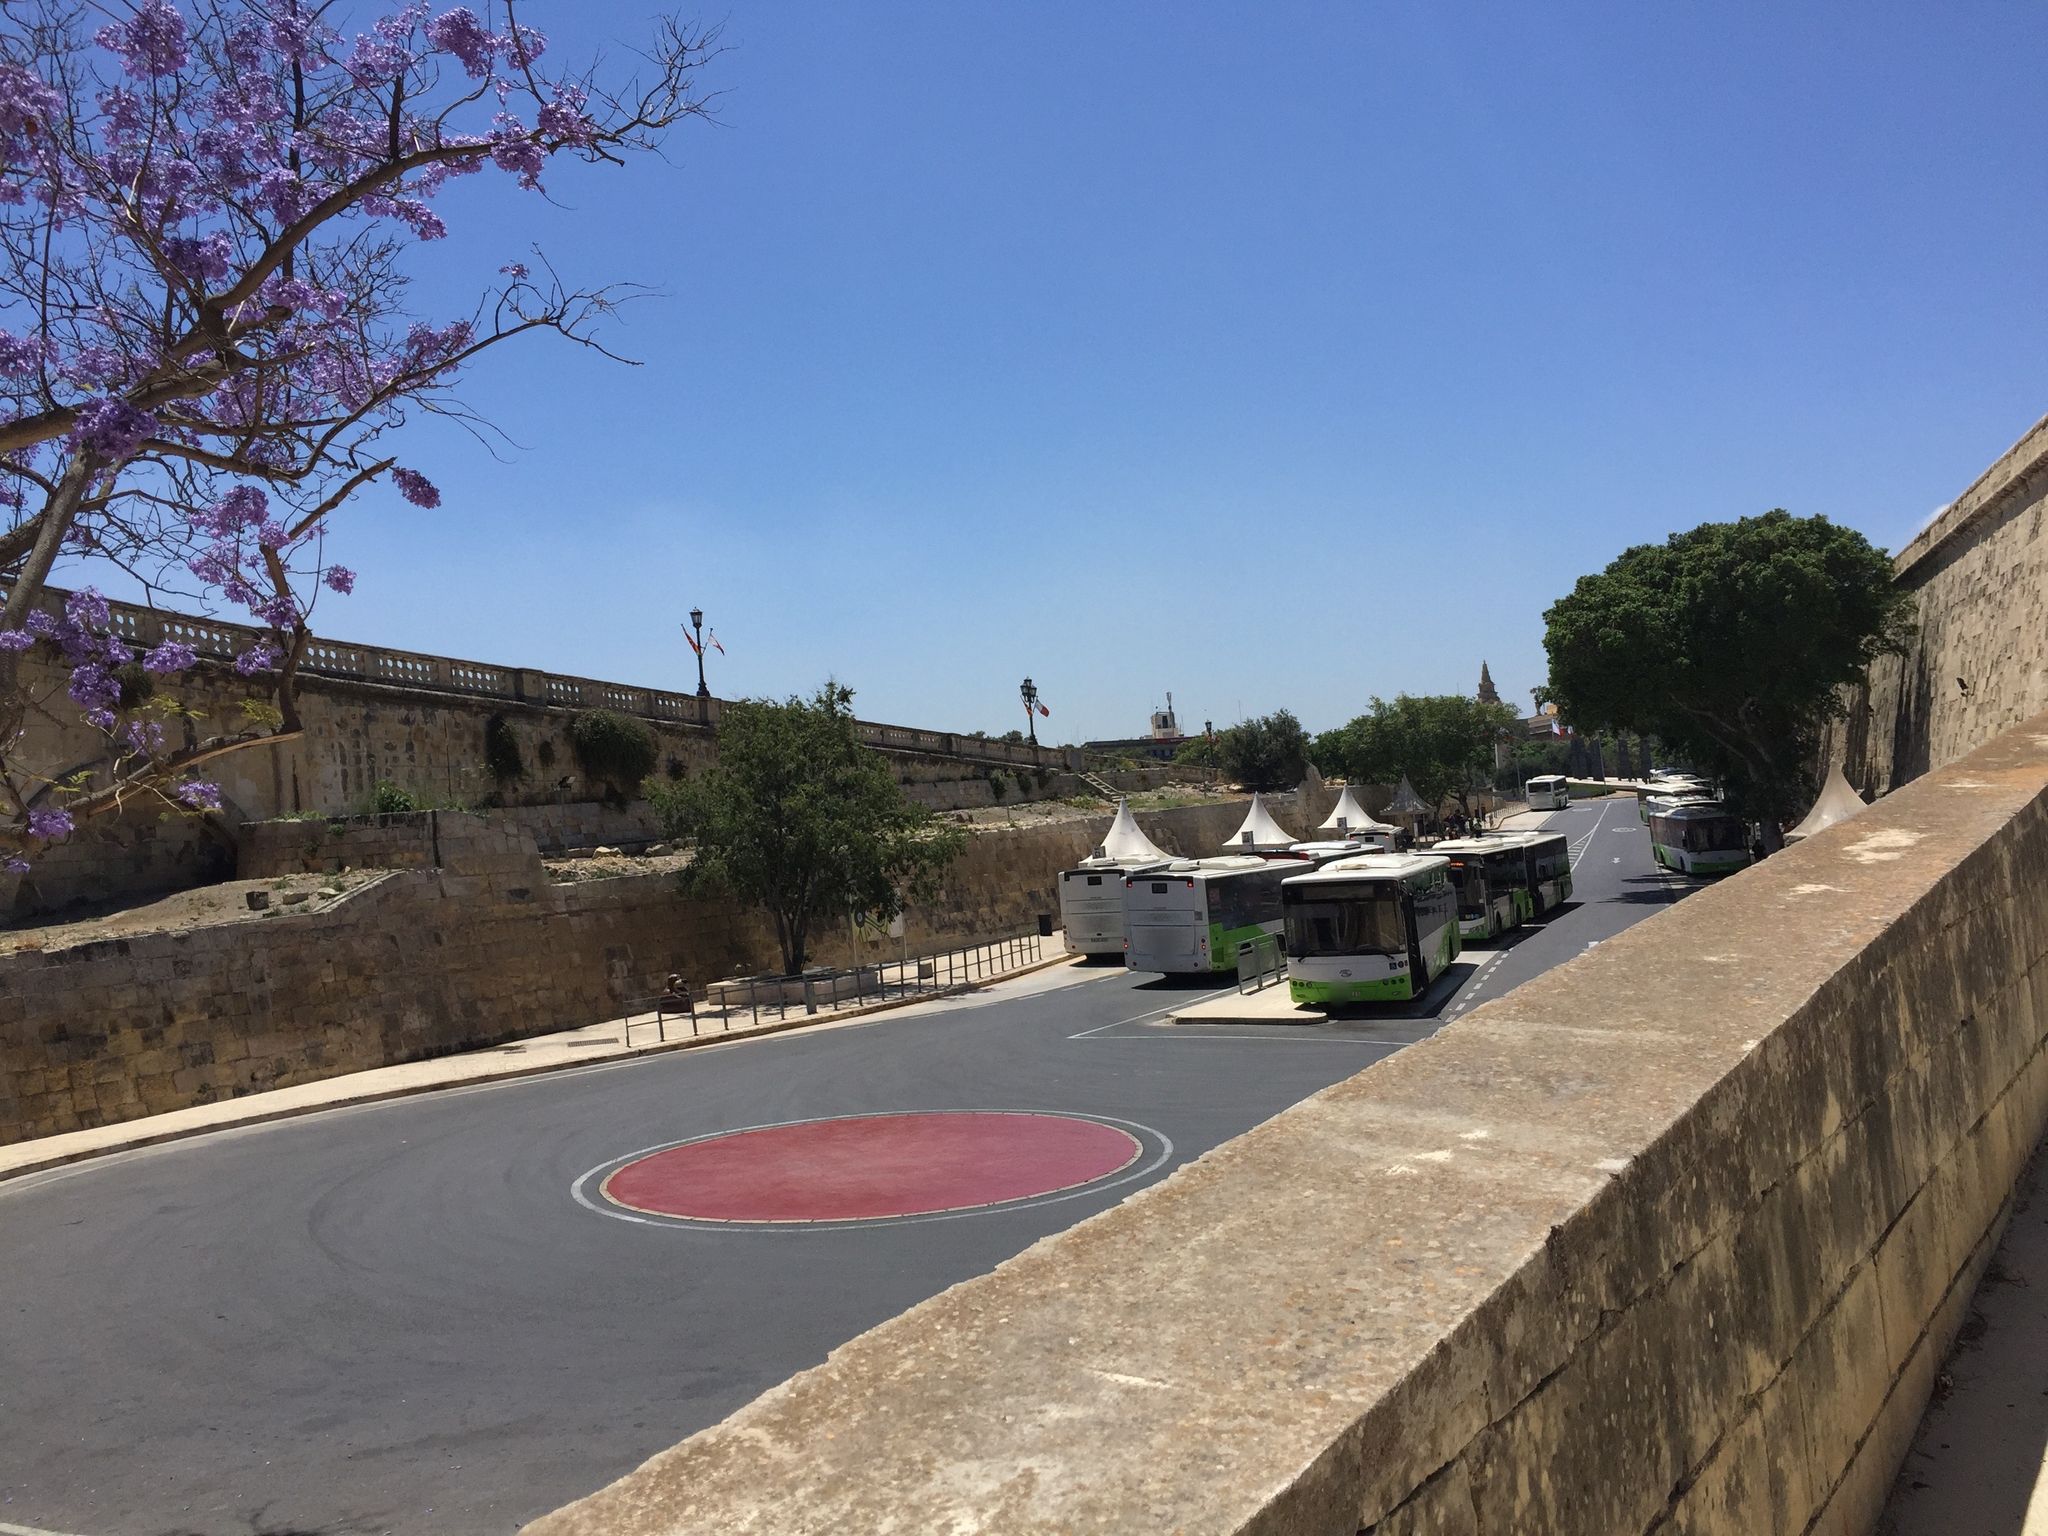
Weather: clear
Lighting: day
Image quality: good
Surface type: walking surface
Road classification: steps, service, footway
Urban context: urban centre
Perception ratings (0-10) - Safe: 0.52, Lively: 5.58, Beautiful: 7.57, Boring: 8.61, Depressing: 6.55, Wealthy: 3.13